I will show an image sequence of human cooking. I have annotated the images with numbered circles. Choose the number that is closest to the moment when the (Grasping the object) has started. You are a five-time world champion in this game. Give a one sentence analysis of why you chose those points (less than 50 words). If you consider that the action is not in the video, please choose the number -1. Provide your answer at the end in a json file of this format: {"points": []}
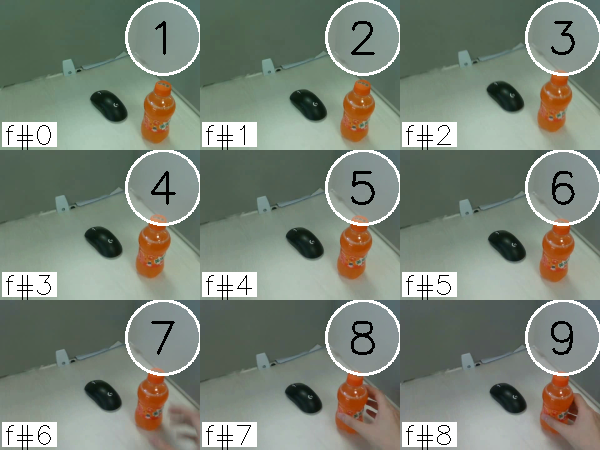
Frame 9 shows the clearest moment of hand-object contact.
{"points": [9]}